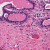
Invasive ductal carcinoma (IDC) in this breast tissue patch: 0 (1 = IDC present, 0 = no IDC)